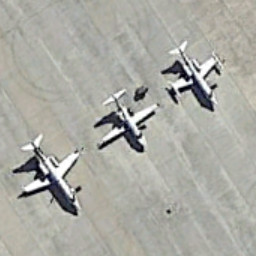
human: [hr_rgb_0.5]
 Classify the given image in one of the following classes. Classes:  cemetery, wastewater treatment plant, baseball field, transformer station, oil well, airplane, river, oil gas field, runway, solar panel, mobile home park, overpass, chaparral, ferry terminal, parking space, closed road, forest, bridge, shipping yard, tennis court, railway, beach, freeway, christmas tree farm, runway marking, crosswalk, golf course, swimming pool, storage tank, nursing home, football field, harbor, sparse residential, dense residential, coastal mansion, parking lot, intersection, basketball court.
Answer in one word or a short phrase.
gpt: airplane